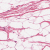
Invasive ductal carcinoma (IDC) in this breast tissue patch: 0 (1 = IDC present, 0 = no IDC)